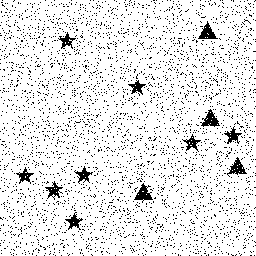
Squares: 0
Triangles: 4
Stars: 8
Total shapes: 12